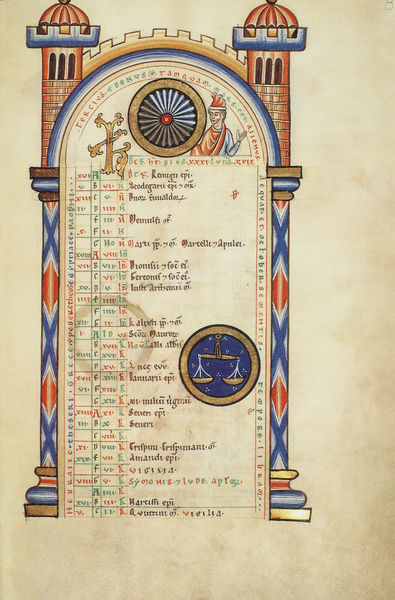
Titel: Stammheim Missale, Hildesheim
Schlagwörter: baum, blau, mann, gelb, grün, fenster, orange, säule, rot, rahmen, sockel, gold, blatt, kreis, turm, schrift, bogen, mauer, rad, tor, zinnen, schild, waage, türme, seite, text, mittelalter, balu, daten, kalender, buchmalerei, liste, zeiten, termine